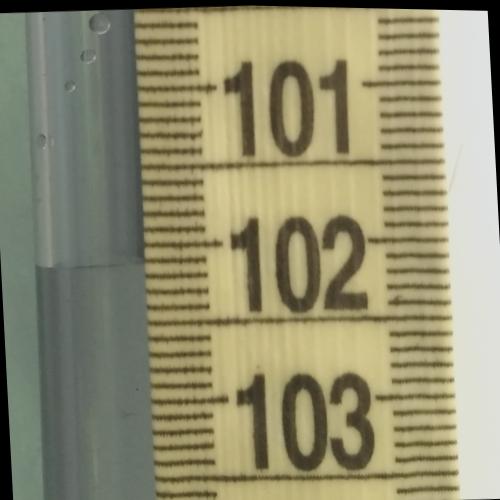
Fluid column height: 102.1 cm